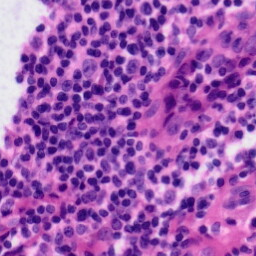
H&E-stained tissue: Tonsil